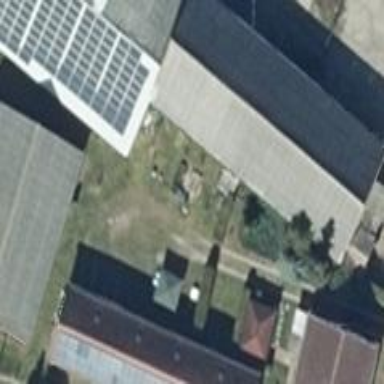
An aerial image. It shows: Building with gabled roof oriented along its structure. The roof is colored grey.